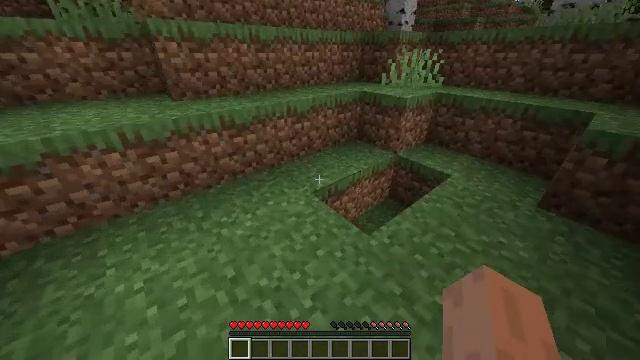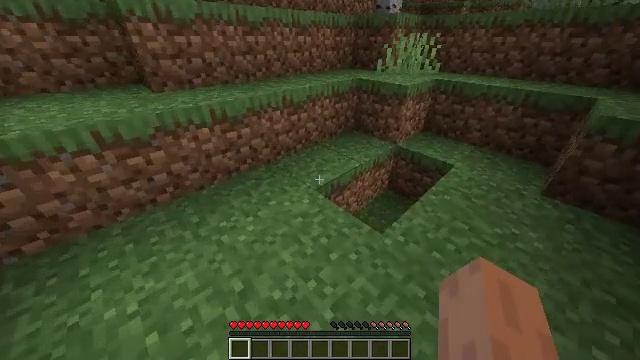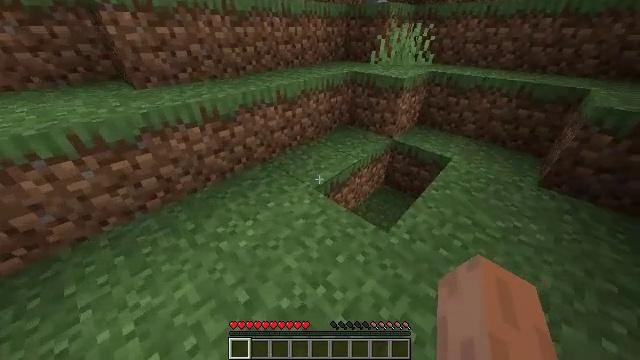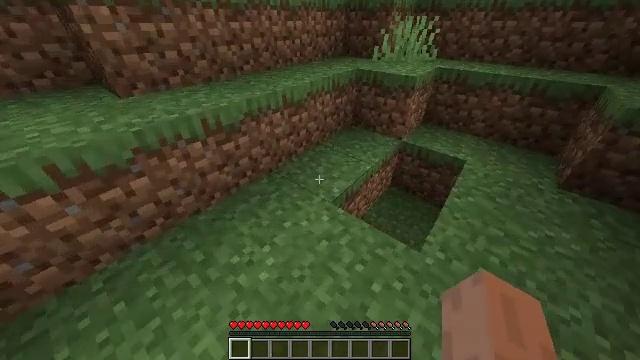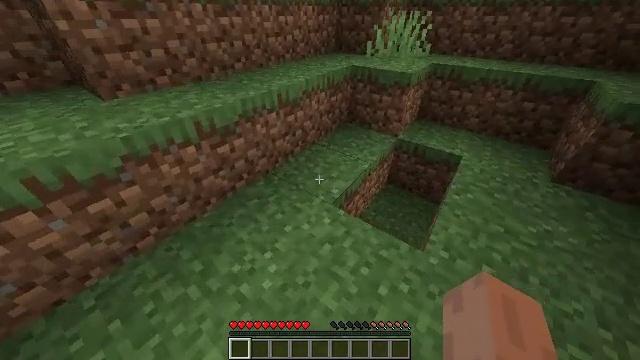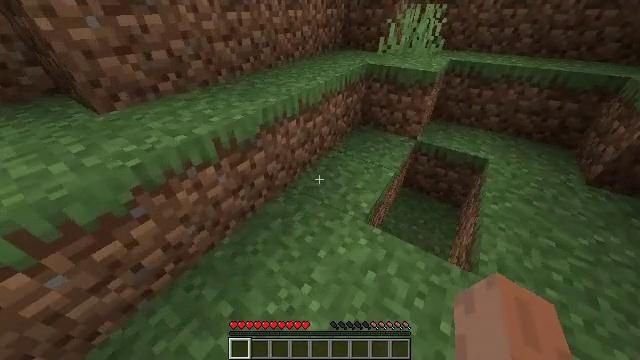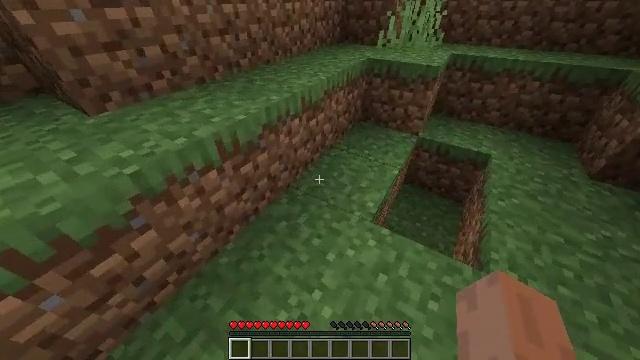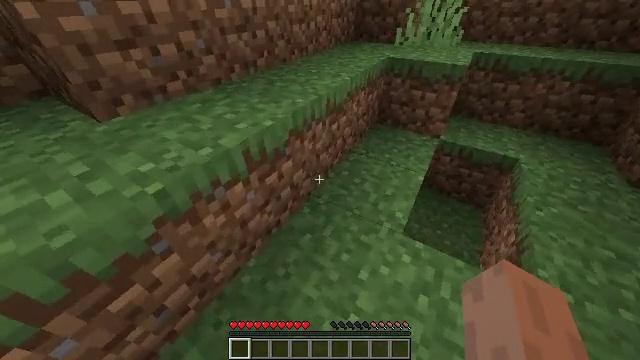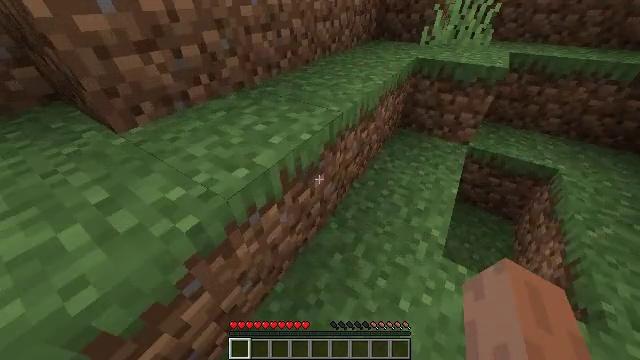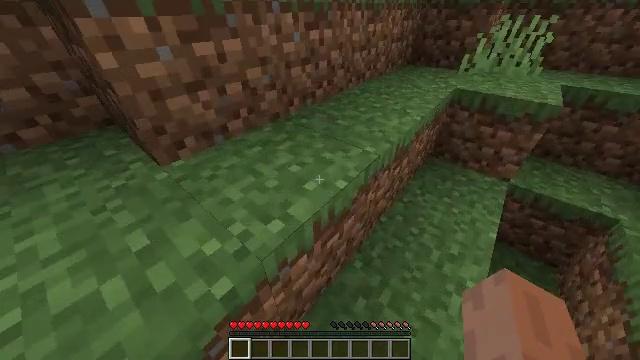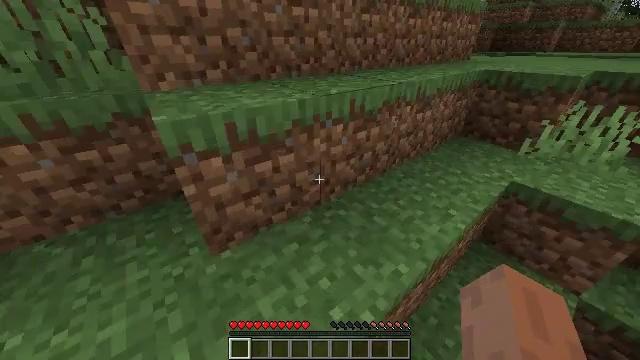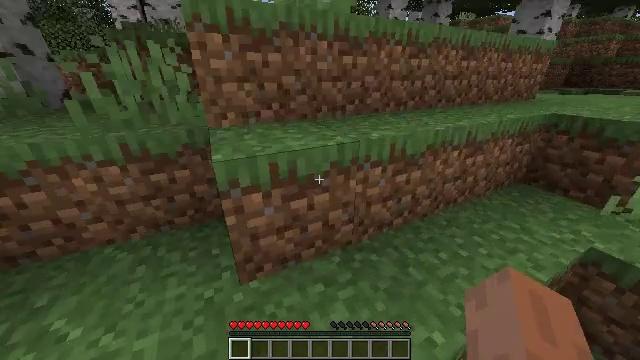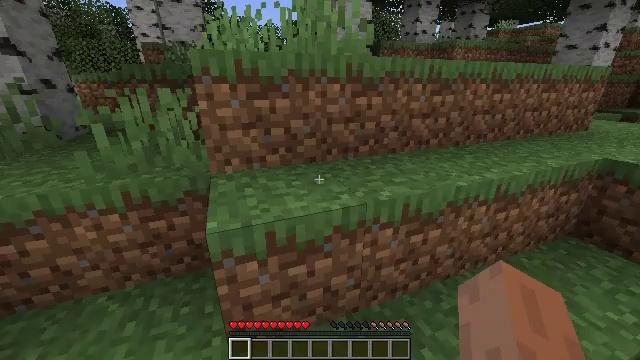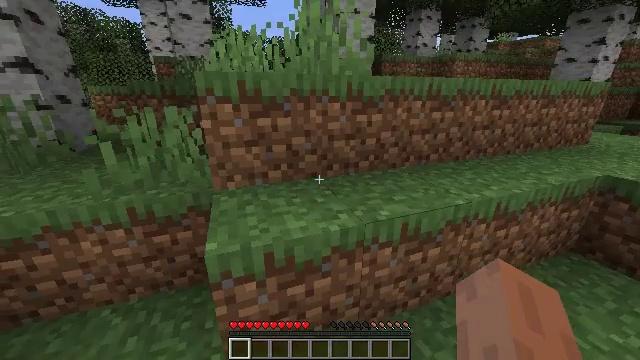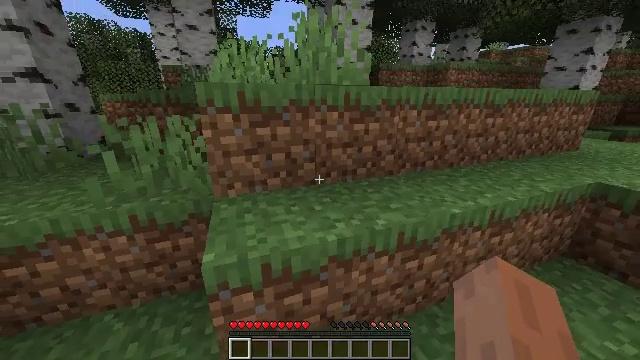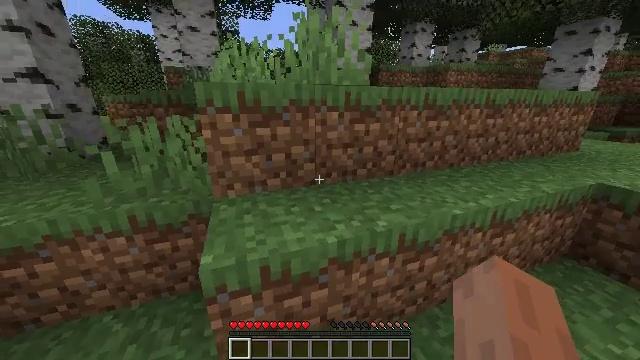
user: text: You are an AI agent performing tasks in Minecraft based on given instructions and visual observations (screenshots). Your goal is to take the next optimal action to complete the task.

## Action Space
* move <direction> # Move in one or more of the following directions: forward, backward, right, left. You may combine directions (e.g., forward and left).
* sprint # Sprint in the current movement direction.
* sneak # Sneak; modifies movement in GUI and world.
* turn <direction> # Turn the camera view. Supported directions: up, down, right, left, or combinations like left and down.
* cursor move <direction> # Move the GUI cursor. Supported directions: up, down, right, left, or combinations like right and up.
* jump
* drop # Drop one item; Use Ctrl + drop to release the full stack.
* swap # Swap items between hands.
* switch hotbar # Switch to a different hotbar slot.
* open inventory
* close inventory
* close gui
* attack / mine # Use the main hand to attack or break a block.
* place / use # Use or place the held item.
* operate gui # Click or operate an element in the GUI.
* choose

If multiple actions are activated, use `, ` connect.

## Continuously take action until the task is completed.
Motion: motion action
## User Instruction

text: Break the peony to collect it.
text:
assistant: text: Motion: move forward and move left, sprint, turn right and down
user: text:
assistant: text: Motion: move forward and move left, sprint, turn right and down
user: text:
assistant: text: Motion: move forward and move left, sprint, turn right and down
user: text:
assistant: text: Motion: move forward and move left, sprint, turn right
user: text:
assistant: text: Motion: move forward and move left, sprint, turn right and down
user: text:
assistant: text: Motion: move forward and move left, sprint, turn right and down
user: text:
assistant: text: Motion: move forward and move left, sprint
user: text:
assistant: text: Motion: move forward and move left, sprint, turn left
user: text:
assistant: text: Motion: move forward and move left, sprint, turn left and up, jump
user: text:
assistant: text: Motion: move forward and move left, sprint, turn left and up, jump
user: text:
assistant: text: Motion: move forward and move left, sprint, turn left and up, jump
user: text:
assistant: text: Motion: move forward and move left, sprint, turn left and up, jump
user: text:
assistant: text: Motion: move forward and move left, sprint, turn left and up, jump
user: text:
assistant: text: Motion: move forward and move left, sprint
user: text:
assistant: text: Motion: move forward and move left, sprint
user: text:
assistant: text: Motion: move forward and move left, sprint
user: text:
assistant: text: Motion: move forward and move left, sprint
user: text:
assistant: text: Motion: move forward and move left, sprint
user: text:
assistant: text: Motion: move forward and move left, sprint
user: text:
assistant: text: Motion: move forward and move left, sprint, jump
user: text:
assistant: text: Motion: move forward and move left, sprint, jump
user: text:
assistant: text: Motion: move forward and move left, sprint, jump
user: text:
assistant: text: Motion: move forward and move left, sprint, jump
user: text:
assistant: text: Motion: move forward and move left, sprint, jump
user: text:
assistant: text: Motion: move forward and move left, sprint
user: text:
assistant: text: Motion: move forward and move left, sprint
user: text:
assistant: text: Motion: move forward and move left, sprint
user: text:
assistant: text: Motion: move forward and move left, sprint
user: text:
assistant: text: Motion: move forward and move left, sprint
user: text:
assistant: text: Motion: move forward and move left, sprint